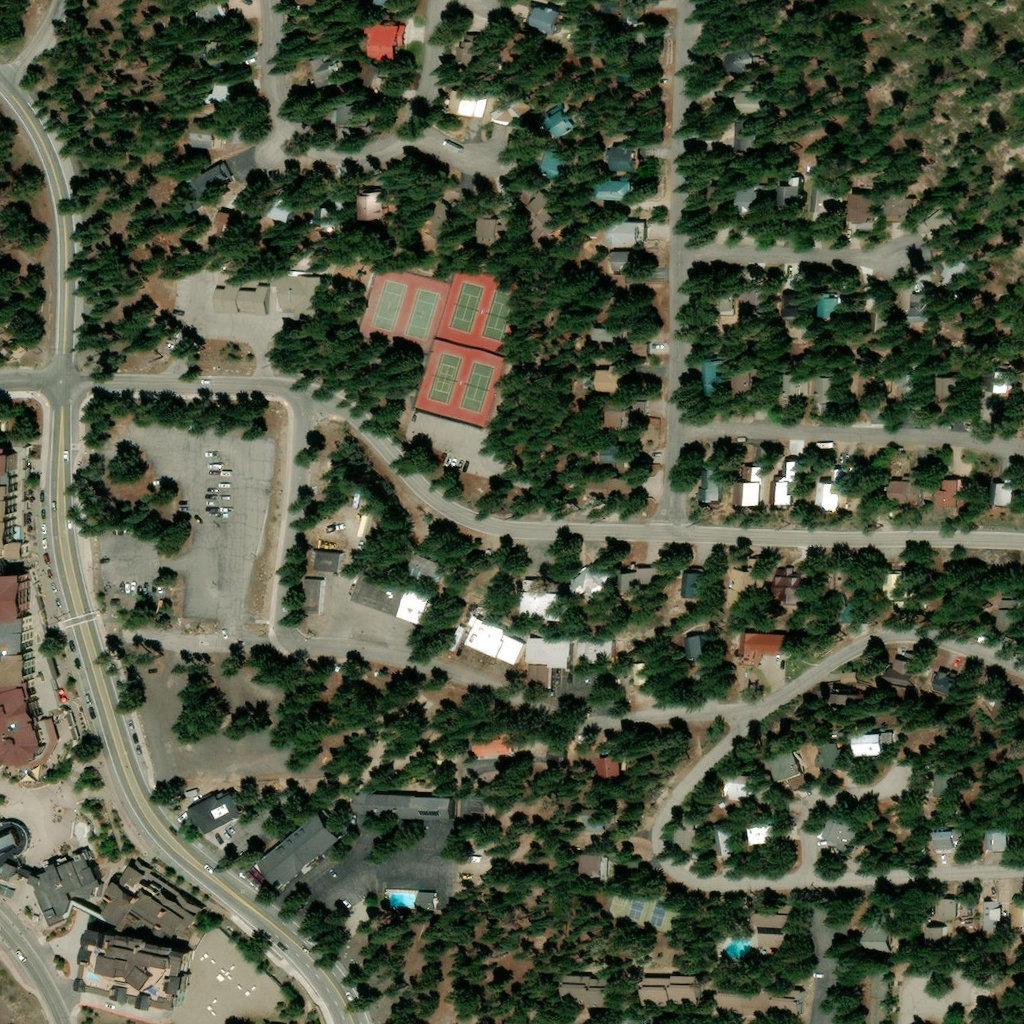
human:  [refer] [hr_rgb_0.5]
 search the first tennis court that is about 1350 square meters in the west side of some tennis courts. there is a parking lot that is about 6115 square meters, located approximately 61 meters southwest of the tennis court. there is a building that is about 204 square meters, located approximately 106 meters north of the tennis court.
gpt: <box>[[34, 26, 43, 35, 0]]</box>

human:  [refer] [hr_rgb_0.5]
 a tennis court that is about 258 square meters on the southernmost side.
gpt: <box>[[60, 87, 65, 90, 0]]</box>

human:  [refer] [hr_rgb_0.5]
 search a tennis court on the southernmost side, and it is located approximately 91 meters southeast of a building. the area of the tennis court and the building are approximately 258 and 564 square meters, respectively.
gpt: <box>[[60, 87, 65, 90, 0]]</box>